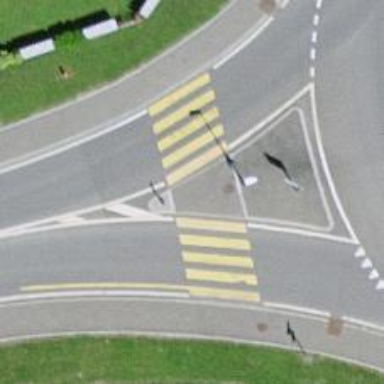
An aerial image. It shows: Uncontrolled crossing with pedestrian island.